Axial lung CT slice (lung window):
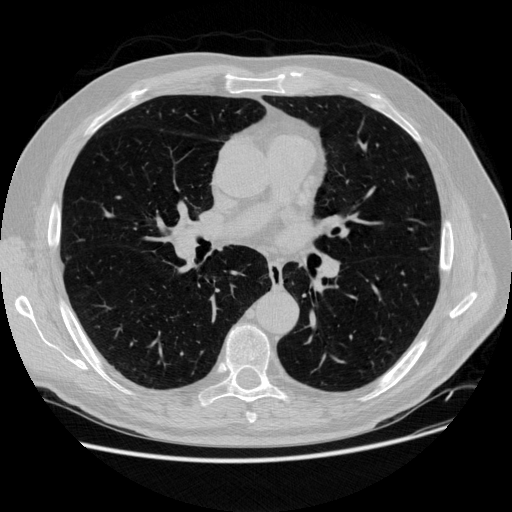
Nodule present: no